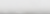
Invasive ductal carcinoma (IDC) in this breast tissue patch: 0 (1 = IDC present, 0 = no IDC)